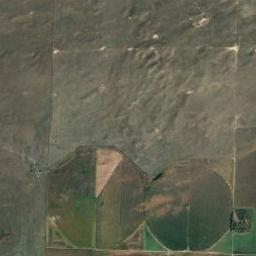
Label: circular_farmland